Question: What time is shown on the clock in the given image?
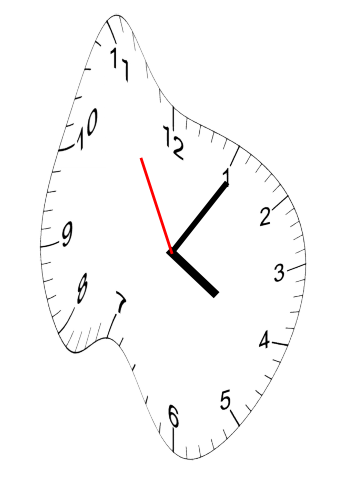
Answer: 04:05:55